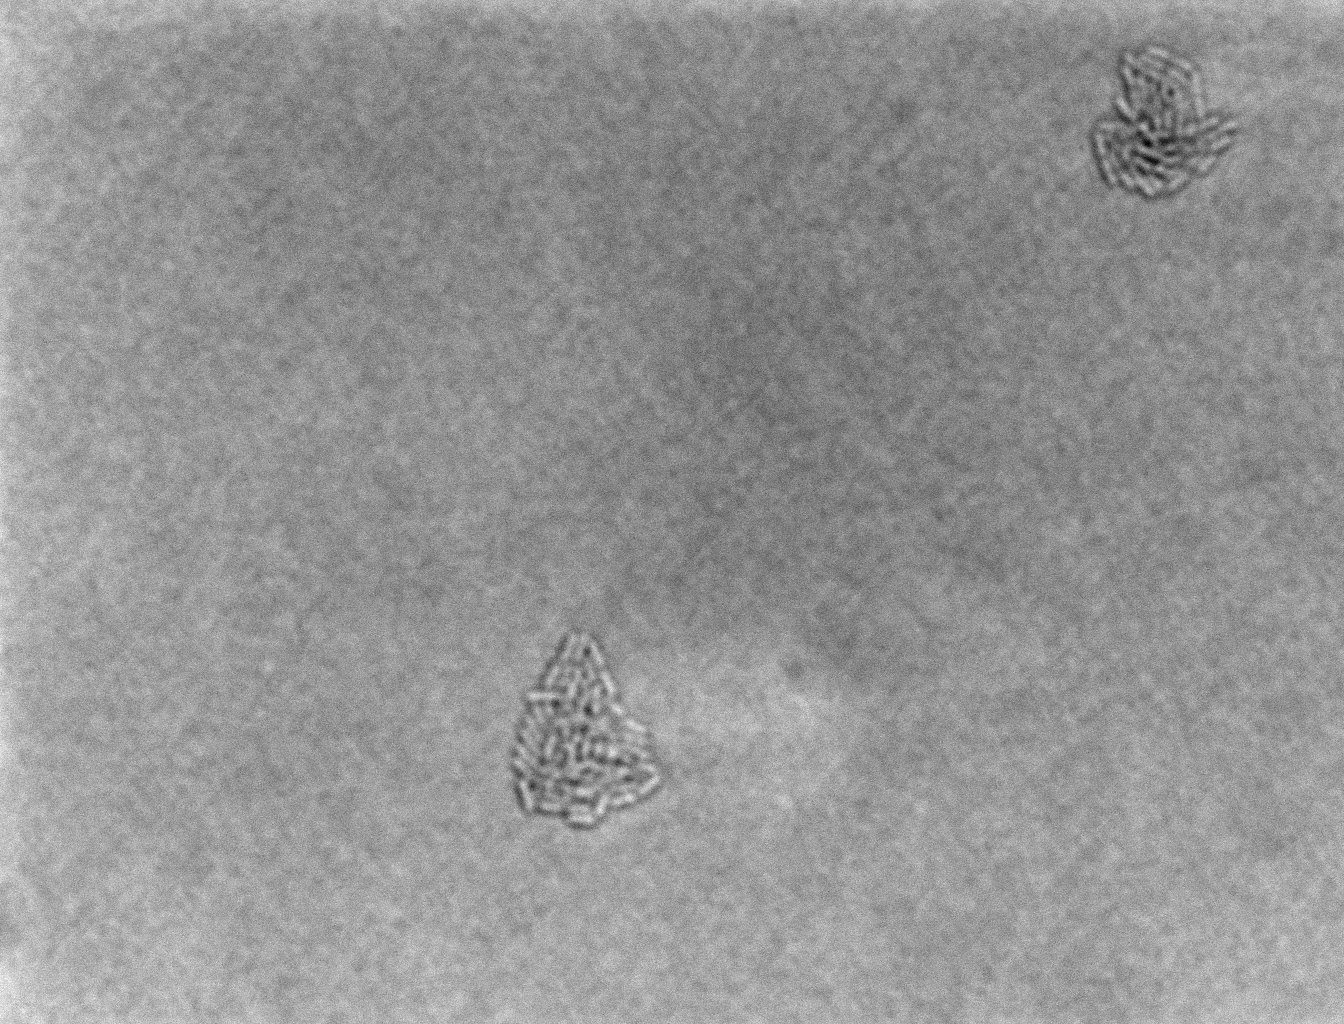
various_fewshot